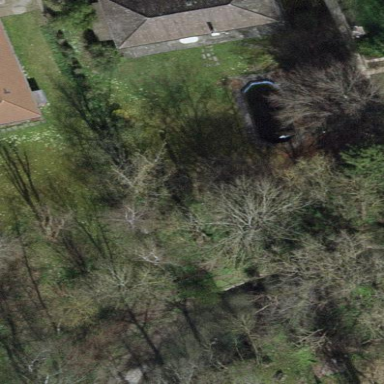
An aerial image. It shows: Garden enclosed by fence.